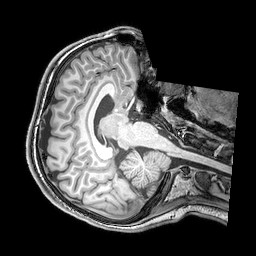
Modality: T1w
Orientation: axial